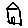
Label: house